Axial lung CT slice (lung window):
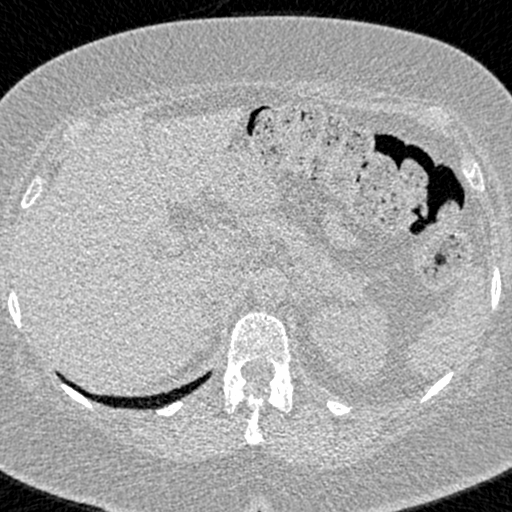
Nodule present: no